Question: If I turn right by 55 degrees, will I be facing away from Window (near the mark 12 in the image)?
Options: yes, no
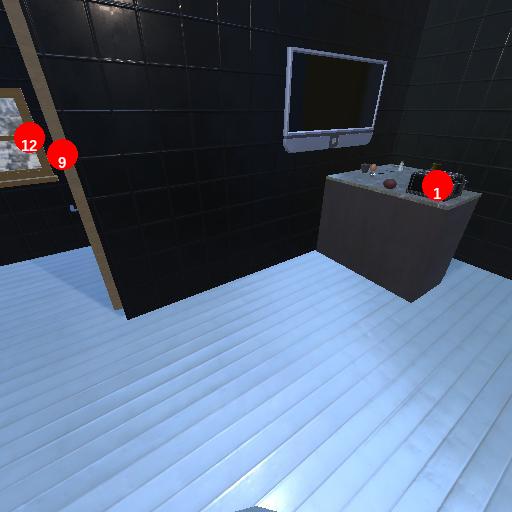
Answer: yes